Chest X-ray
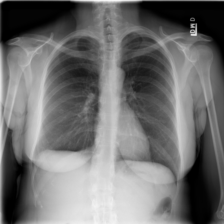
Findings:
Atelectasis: negative
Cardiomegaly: negative
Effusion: positive
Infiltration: negative
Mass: negative
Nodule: negative
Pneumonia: negative
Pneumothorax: negative
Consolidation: negative
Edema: negative
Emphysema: negative
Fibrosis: negative
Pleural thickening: negative
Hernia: negative